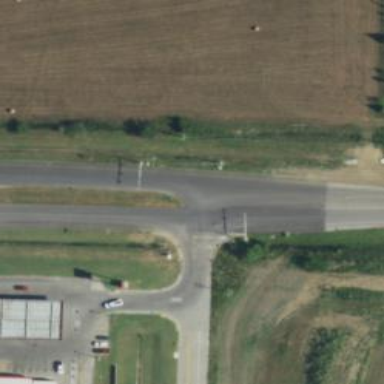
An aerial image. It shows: Secondary link road.